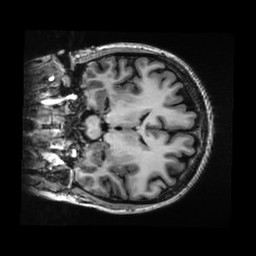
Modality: T1w
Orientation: coronal
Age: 20
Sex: female
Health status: healthy
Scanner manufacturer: ge
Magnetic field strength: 3 T
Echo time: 0.0052 s